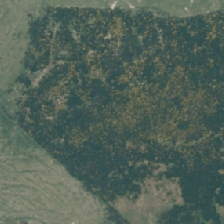
Land cover: harvested_forest